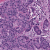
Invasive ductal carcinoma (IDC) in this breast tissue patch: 1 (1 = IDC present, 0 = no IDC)